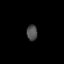
Tissue: lung
Cell type: Endothelial cells
Senescence score: 0.6423
Nuclear area (px): 167
Mean DAPI intensity: 76.958